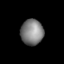
Tissue: lung
Cell type: Epithelial cells
Senescence score: 0.1651
Nuclear area (px): 570
Mean DAPI intensity: 126.519